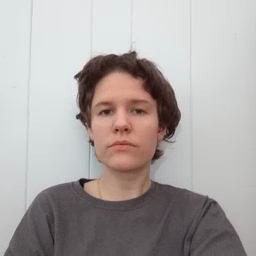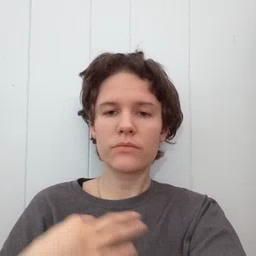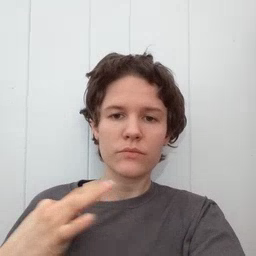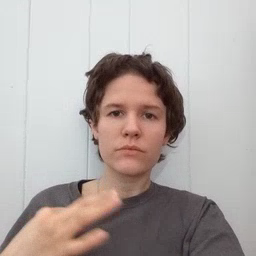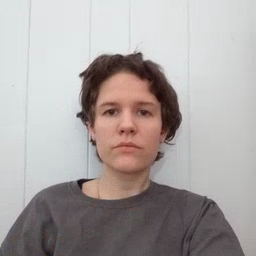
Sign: shirt